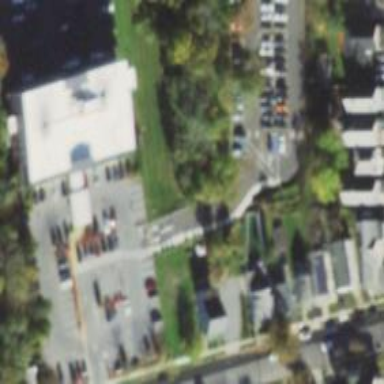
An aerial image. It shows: Parking area with surface.